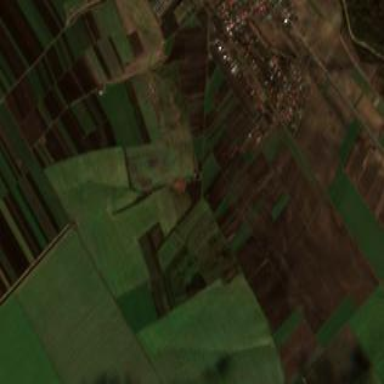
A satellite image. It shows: Beautiful vineyard in the countryside.